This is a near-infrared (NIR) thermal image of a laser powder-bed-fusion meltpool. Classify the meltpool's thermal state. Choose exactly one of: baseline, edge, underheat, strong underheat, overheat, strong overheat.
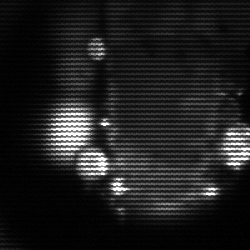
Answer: strong underheat